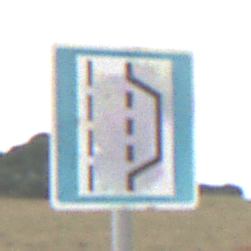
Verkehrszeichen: NothalteUndPannenbucht
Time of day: Midday
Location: Outdoor (Nature)
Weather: PartlyCloudy
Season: NotSpecified
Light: Natural